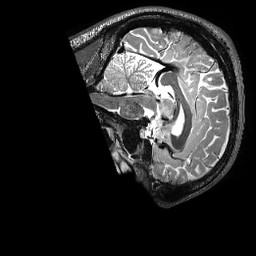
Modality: T2w
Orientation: sagittal
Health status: healthy
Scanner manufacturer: siemens
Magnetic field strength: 3 T
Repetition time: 3.2 s
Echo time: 0.565 s